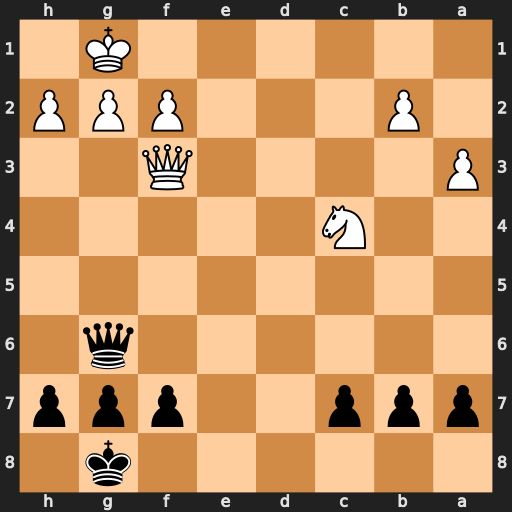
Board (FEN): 6k1/ppp2ppp/6q1/8/2N5/P4Q2/1P3PPP/6K1
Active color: b
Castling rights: -
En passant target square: -
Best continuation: Qb1+ Qd1 Qxd1#